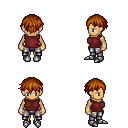
a pixel art fantasy rpg character, female body template, human, tanned skin, maroon sleeveless shirt, metal pants, brunette short bangs hairstyle, metal boots, four views (front, back, left, right), 2x2 character sprite sheet, small pixel art, hard edges, no anti-aliasing